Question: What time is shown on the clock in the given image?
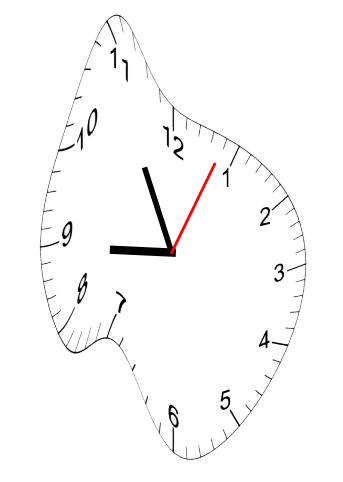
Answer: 08:55:04